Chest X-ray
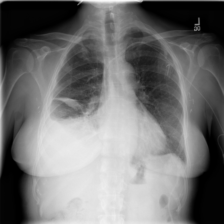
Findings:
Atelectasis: positive
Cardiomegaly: negative
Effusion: positive
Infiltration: negative
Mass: negative
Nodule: negative
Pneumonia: negative
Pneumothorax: negative
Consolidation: negative
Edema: negative
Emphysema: negative
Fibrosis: negative
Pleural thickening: negative
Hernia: negative